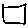
Label: square